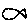
Label: fish